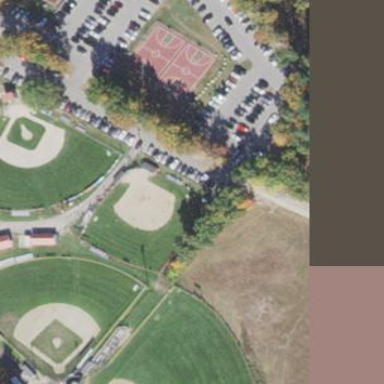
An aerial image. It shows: Baseball pitch for leisure land activities.